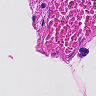
Metastatic tissue present: no